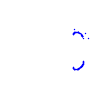
Particle: proton